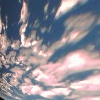
Label: cloud